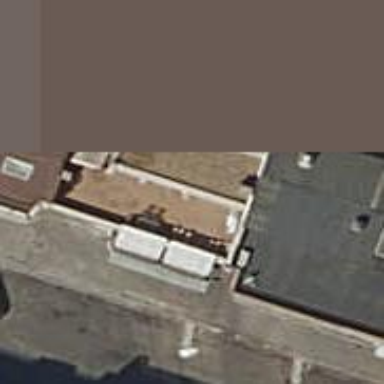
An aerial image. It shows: Restaurant.